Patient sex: M
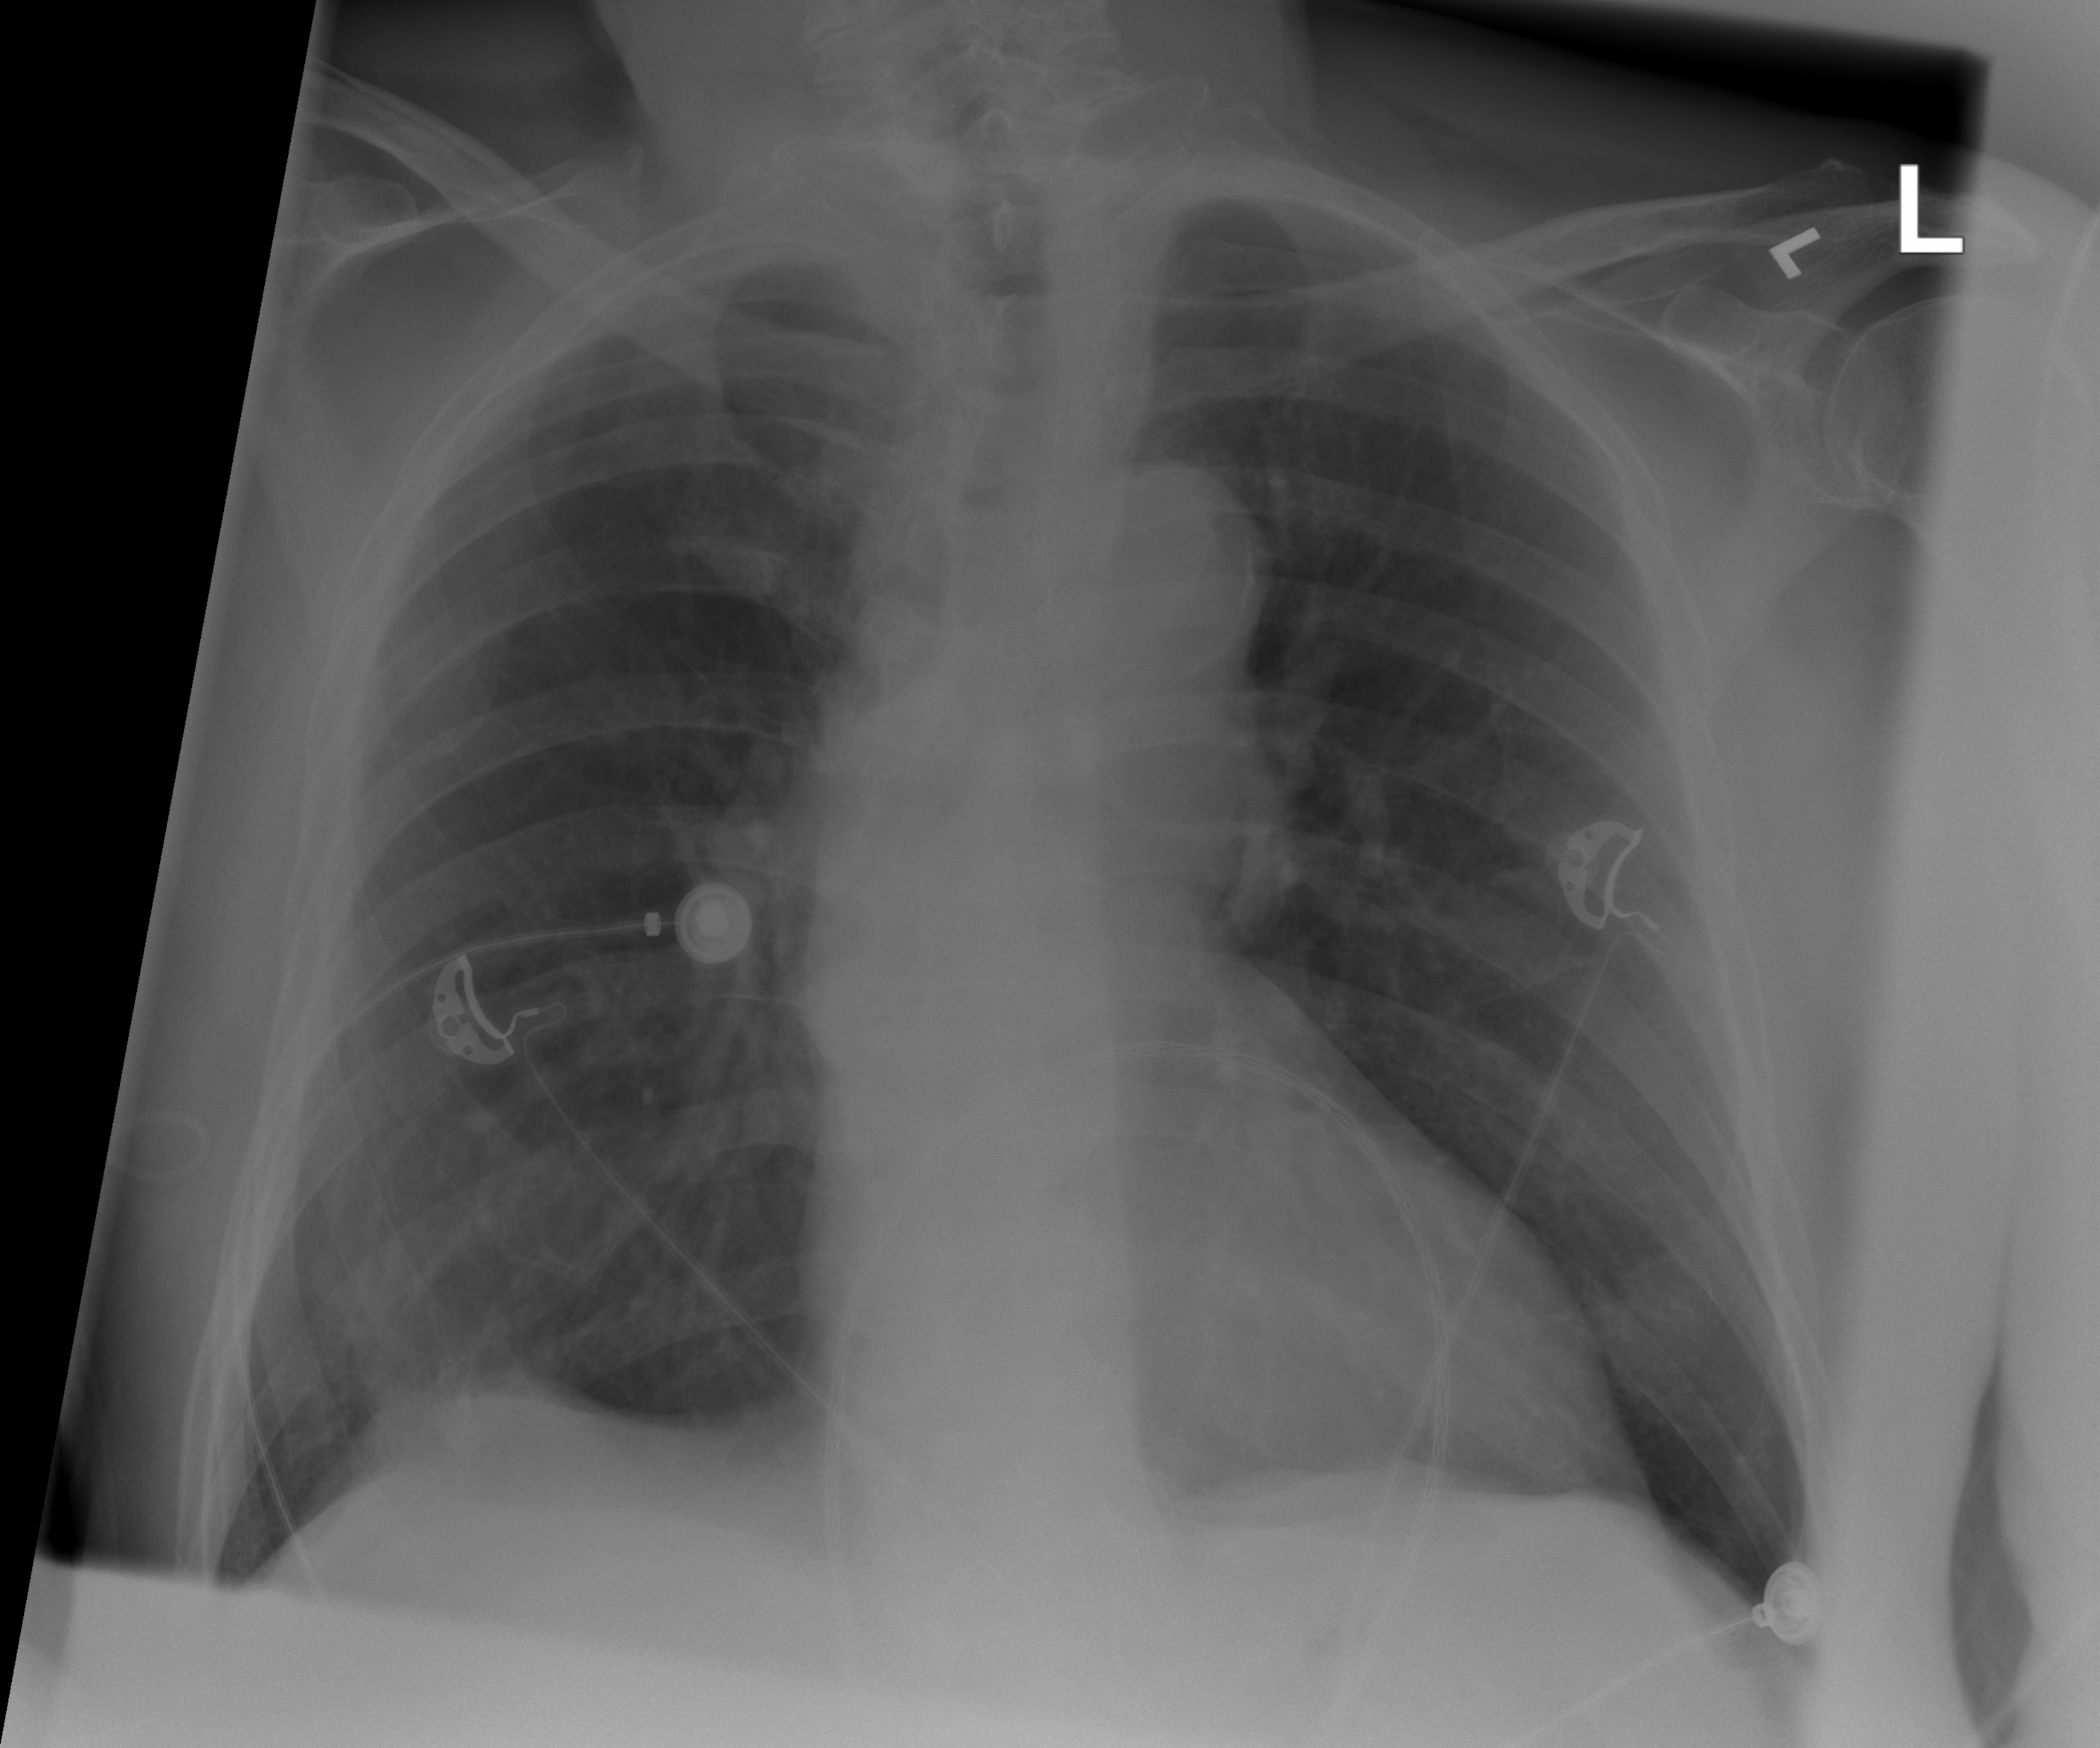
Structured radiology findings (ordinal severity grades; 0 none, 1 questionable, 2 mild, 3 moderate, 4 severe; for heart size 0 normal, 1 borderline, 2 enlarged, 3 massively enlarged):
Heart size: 0
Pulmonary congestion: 0
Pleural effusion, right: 0
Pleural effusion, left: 0
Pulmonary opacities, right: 0
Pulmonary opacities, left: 0
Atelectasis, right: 2
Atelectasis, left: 0